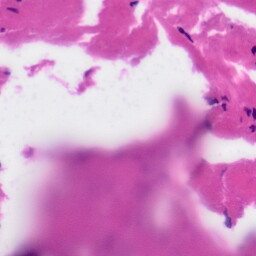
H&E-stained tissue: Tonsil